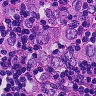
Metastatic tissue present: yes